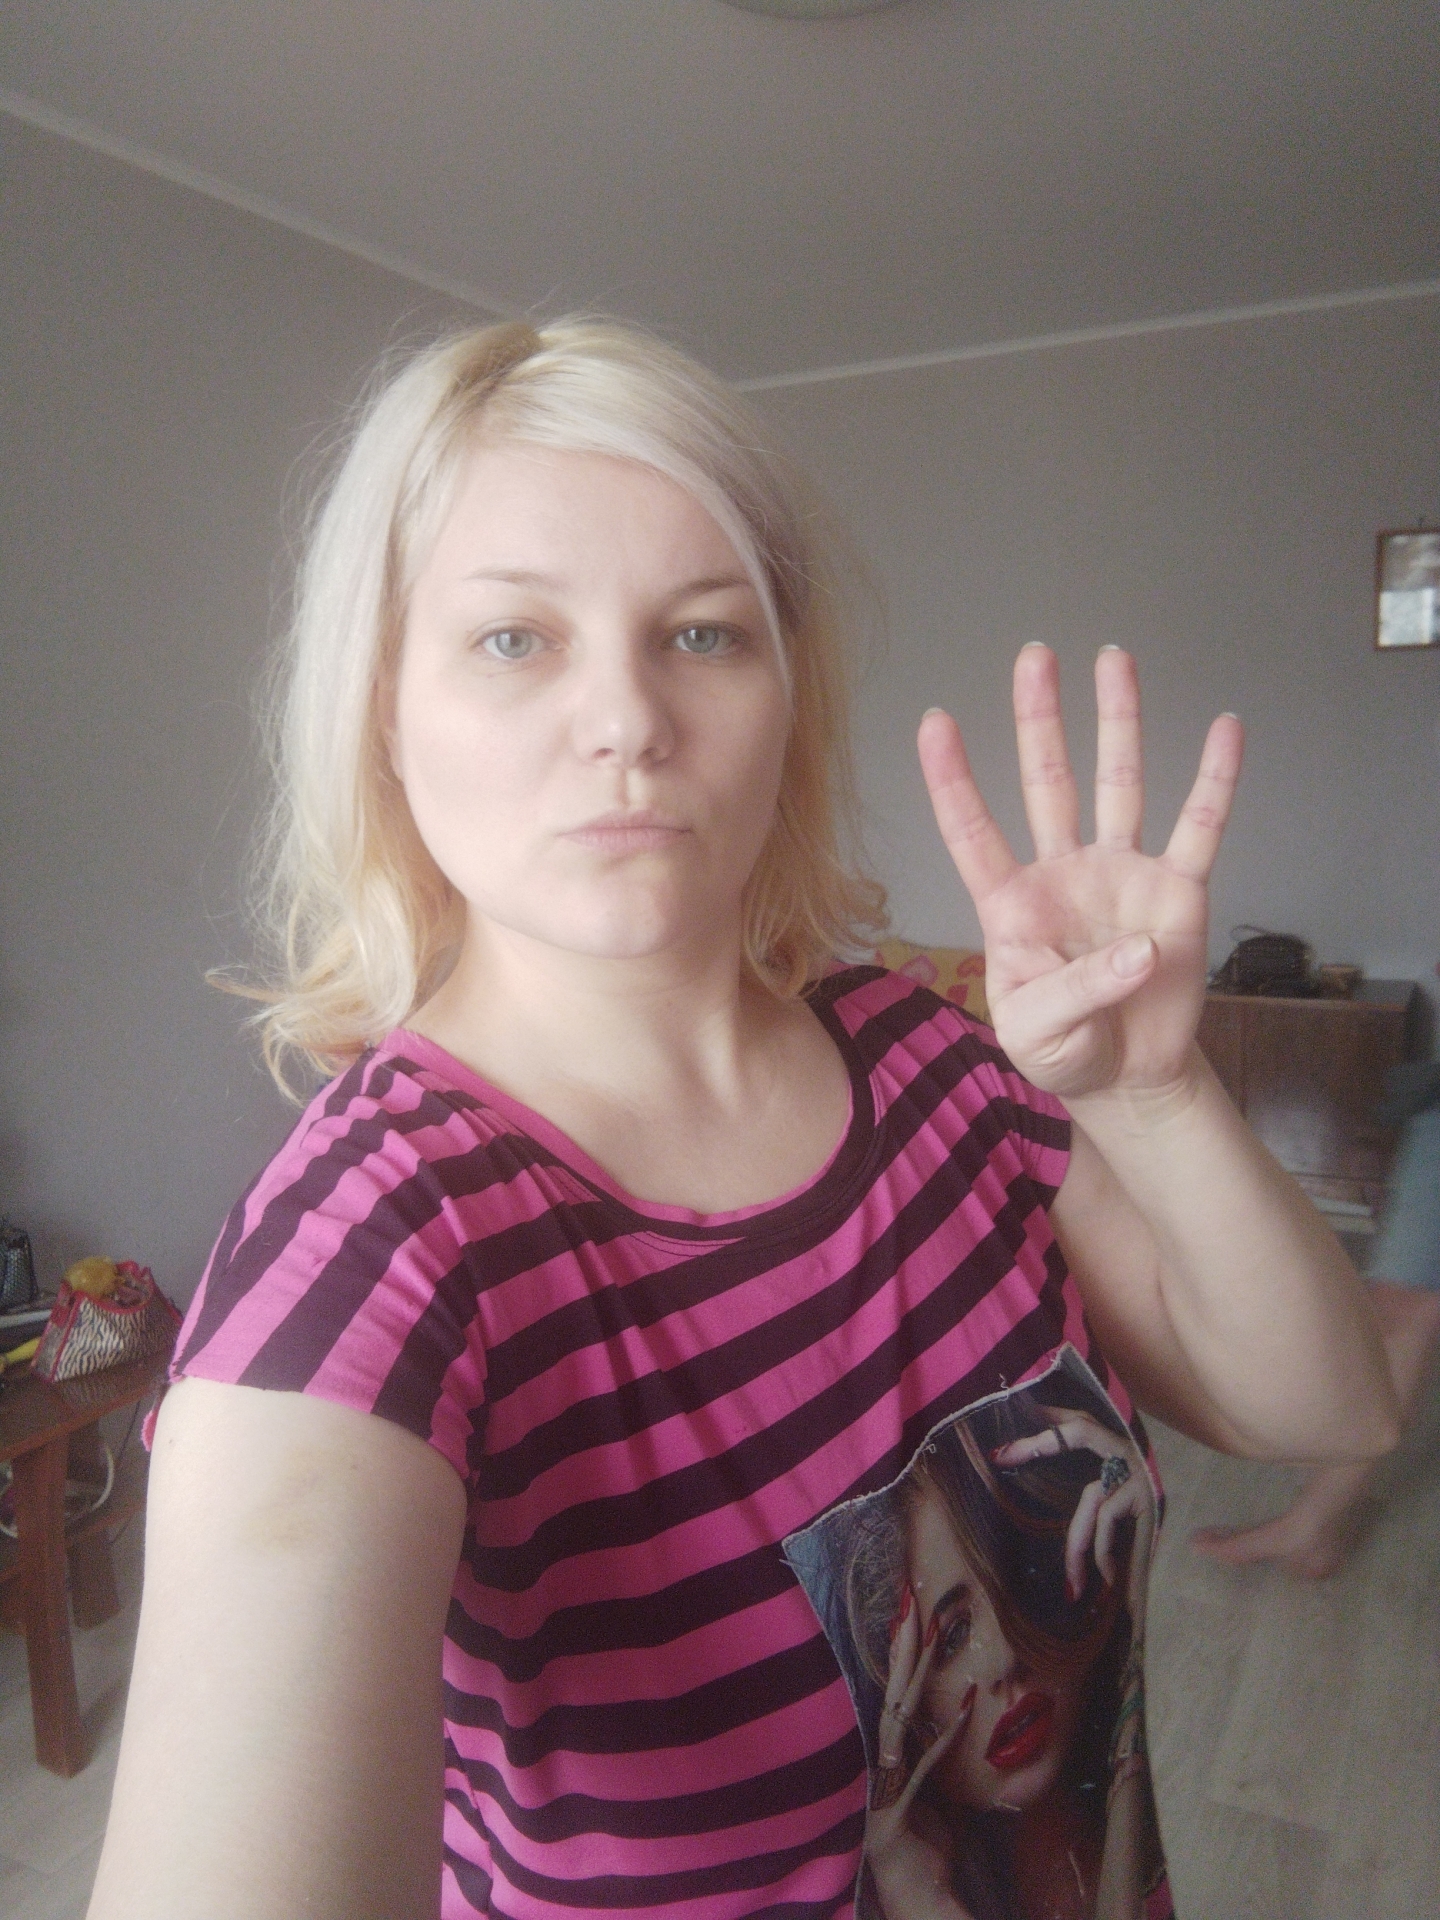
Label: noise